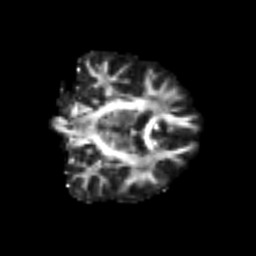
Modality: FA
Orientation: coronal
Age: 51
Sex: male
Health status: ill
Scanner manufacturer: siemens
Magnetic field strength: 3 T
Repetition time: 8.7 s
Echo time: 0.11 s